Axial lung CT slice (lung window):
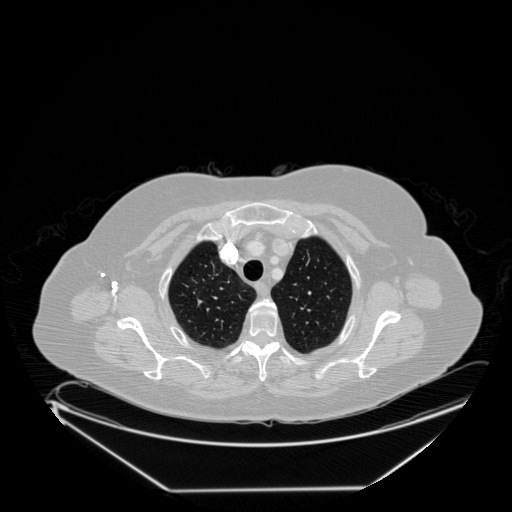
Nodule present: no